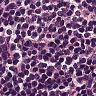
Metastatic tissue present: no